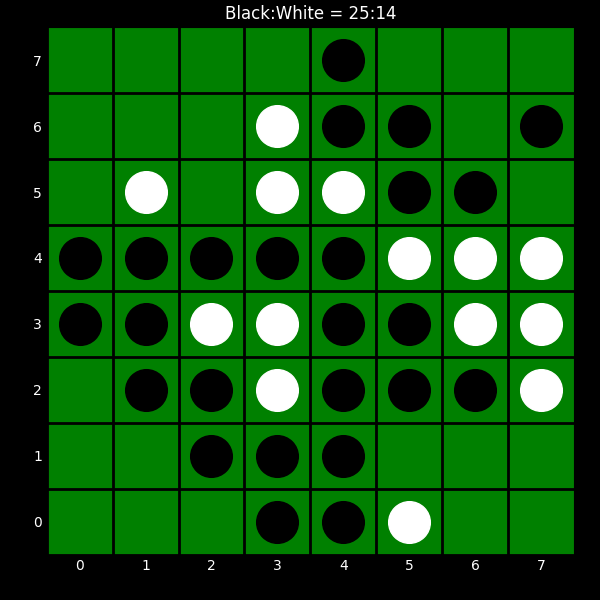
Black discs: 25
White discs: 14